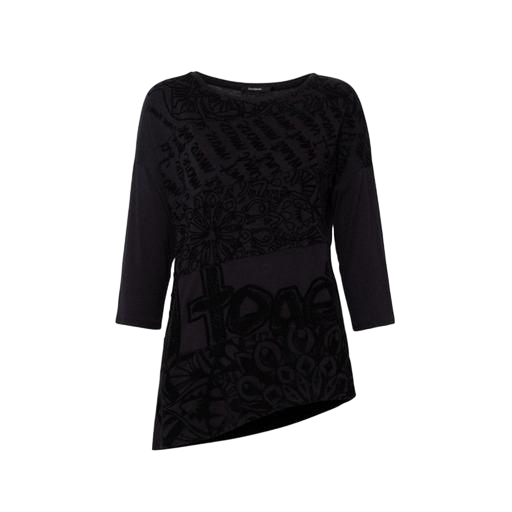
black graphic-print top, black mixed print t-shirt, black graphic-print t-shirt, white background